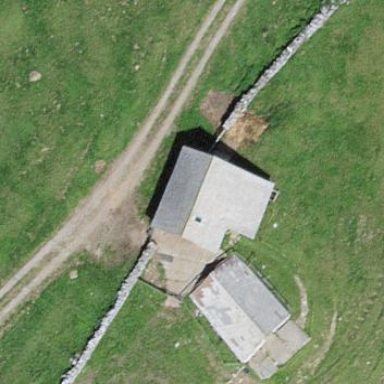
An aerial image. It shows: Hut.